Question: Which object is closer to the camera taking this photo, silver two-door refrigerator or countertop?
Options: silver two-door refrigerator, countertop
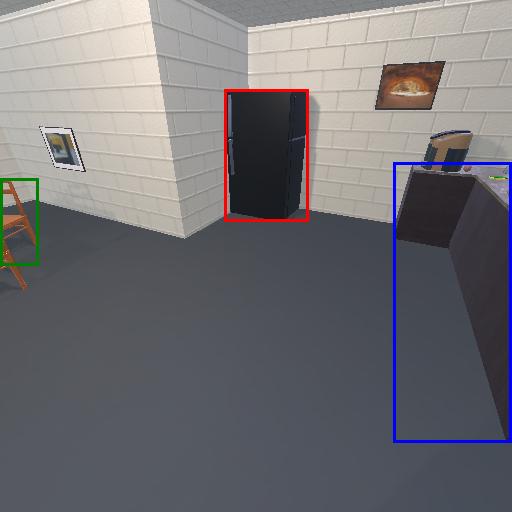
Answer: silver two-door refrigerator